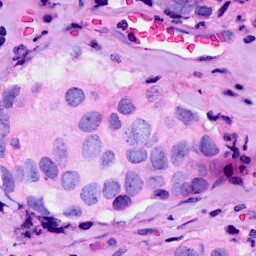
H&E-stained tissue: Breast